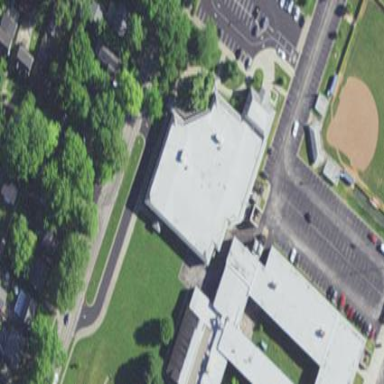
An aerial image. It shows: School building.